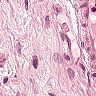
Metastatic tissue present: no